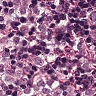
Metastatic tissue present: yes